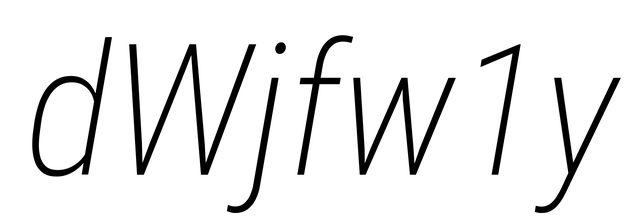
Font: Roboto-Italic_Condensed_ExtraLight_Italic